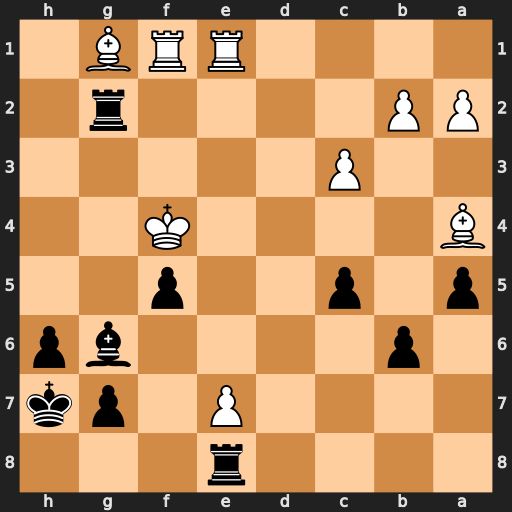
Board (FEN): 4r3/4P1pk/1p4bp/p1p2p2/B4K2/2P5/PP4r1/4RRB1
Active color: b
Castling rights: -
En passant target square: -
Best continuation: Rg4+ Kf3 Rxa4